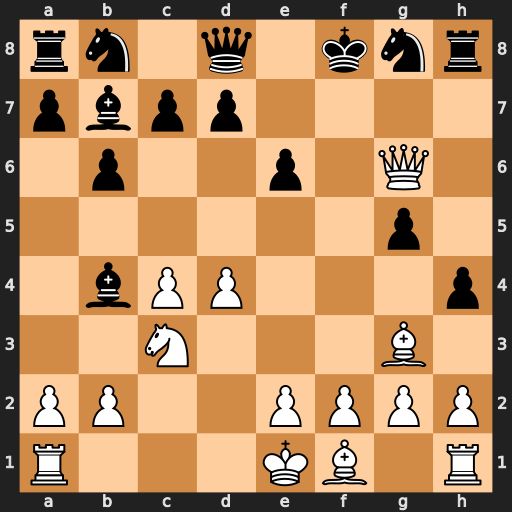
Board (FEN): rn1q1knr/pbpp4/1p2p1Q1/6p1/1bPP3p/2N3B1/PP2PPPP/R3KB1R
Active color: w
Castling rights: KQ
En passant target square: -
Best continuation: Be5 Rh7 Qxh7